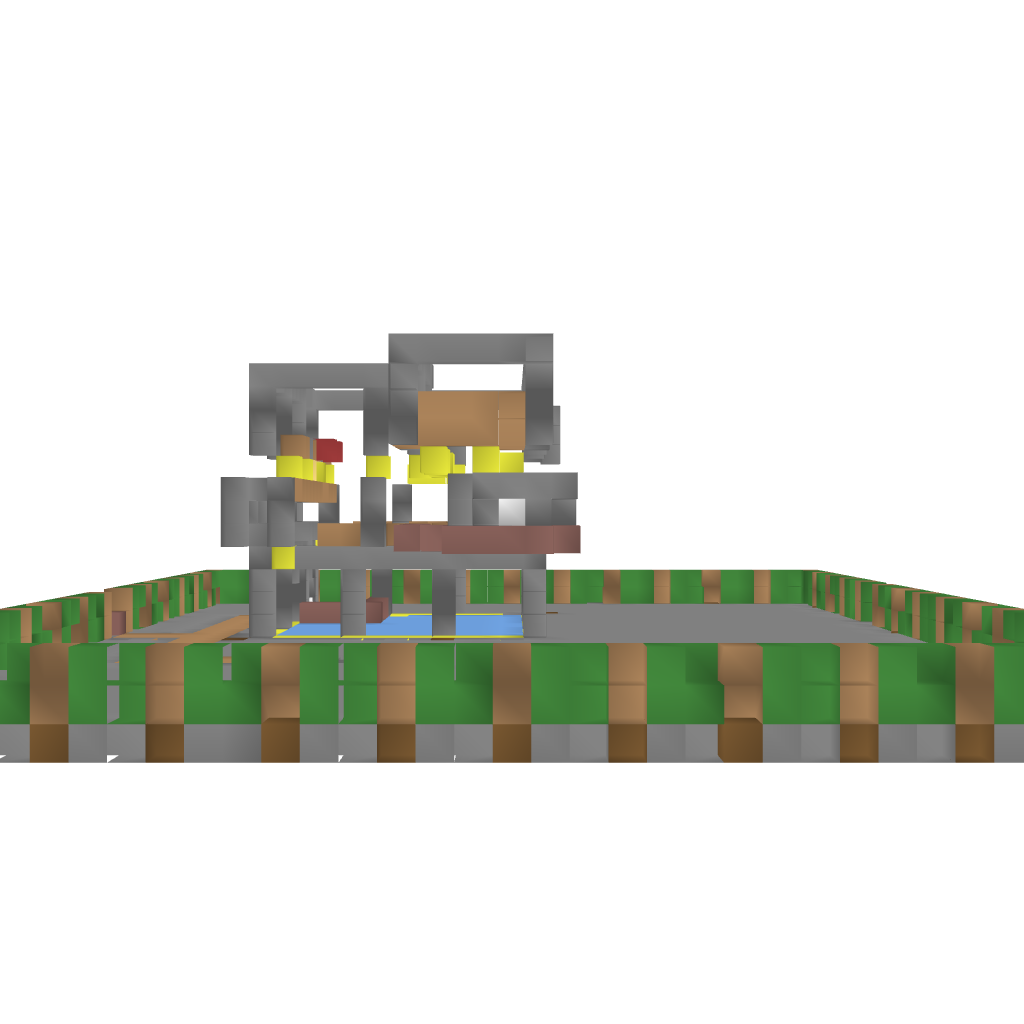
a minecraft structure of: Modern House bad low quality